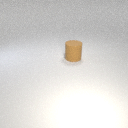
large brown rubber cylinder